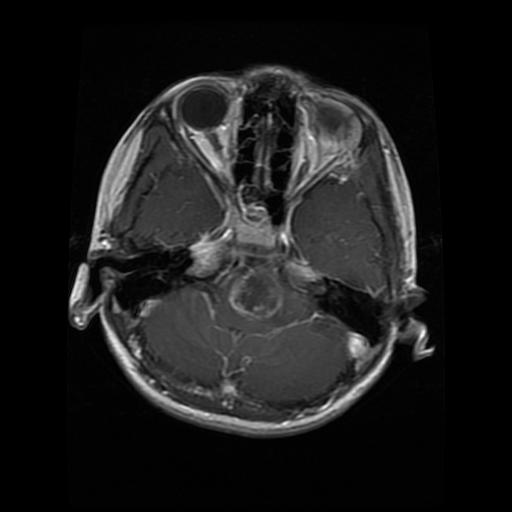
Label: glioma